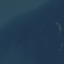
Land use / land cover class: SeaLake